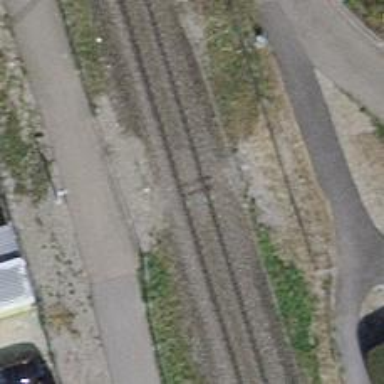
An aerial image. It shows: Single railway track with electrification through contact line.